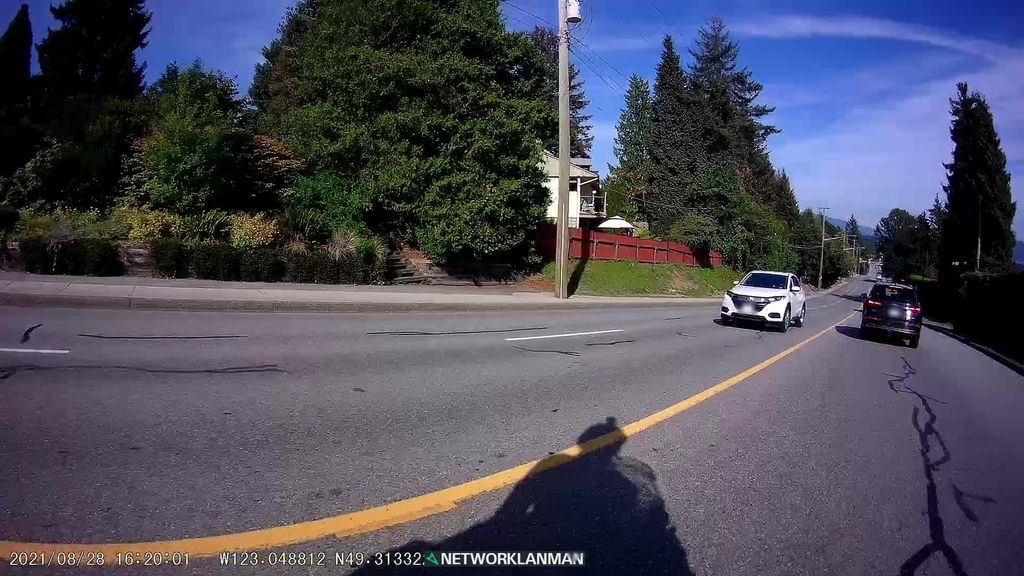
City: vancouver